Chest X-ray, PA view. Patient: 63 years old, sex F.
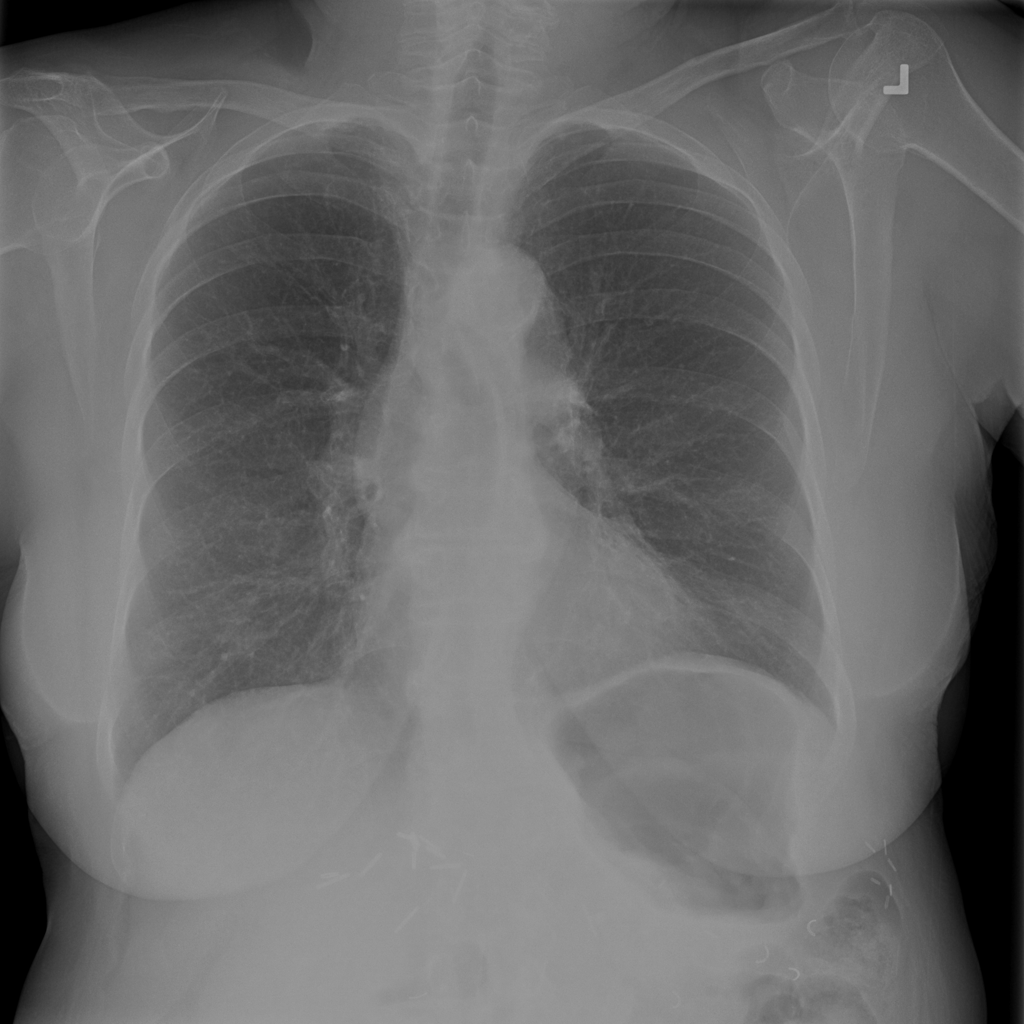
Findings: No Finding